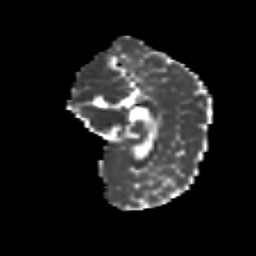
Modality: MD
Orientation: sagittal
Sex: female
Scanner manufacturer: siemens
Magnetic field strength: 3 T
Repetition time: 5 s
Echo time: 0.071 s